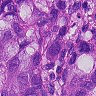
Metastatic tissue present: yes